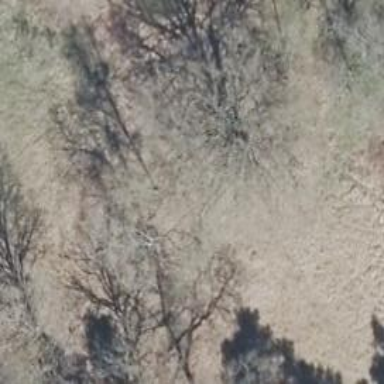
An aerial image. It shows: Row of trees in natural setting.